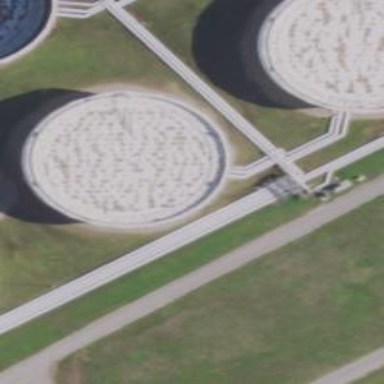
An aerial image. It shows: Storage tank which is man-made.